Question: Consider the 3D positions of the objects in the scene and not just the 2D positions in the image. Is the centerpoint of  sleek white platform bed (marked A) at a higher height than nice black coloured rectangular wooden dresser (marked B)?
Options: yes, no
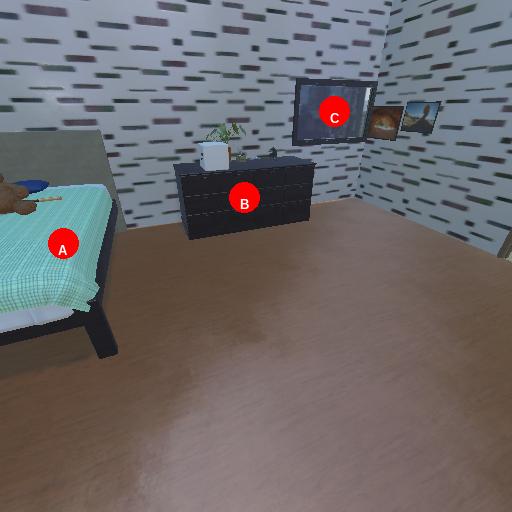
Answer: yes